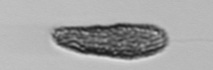
Label: Pseudochattonella_farcimen